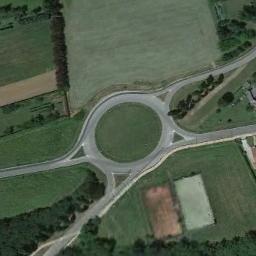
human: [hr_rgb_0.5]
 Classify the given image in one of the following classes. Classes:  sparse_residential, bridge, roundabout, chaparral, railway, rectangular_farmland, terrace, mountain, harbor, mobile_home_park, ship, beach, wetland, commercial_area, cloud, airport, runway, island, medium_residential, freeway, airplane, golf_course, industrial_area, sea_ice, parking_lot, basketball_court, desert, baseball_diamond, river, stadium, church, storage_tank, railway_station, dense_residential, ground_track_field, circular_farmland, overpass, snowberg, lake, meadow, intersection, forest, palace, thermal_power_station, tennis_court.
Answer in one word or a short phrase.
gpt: roundabout